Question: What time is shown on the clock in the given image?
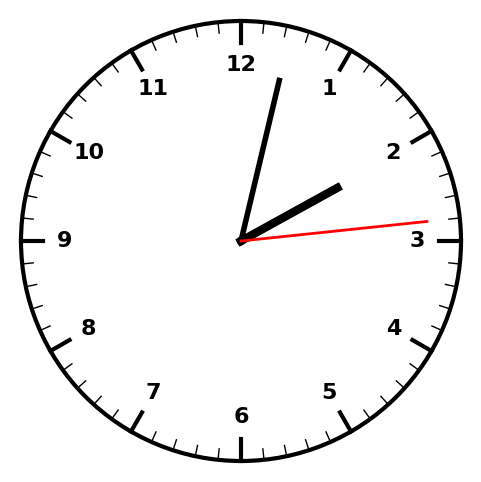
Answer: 02:02:14